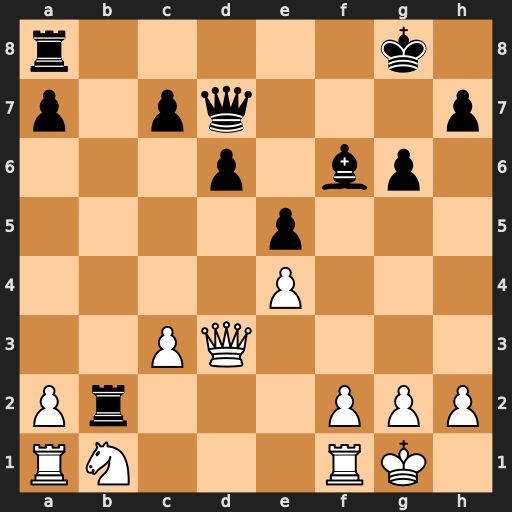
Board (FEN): r5k1/p1pq3p/3p1bp1/4p3/4P3/2PQ4/Pr3PPP/RN3RK1
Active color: w
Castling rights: -
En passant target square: -
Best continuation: Qd5+ Kg7 Qxa8